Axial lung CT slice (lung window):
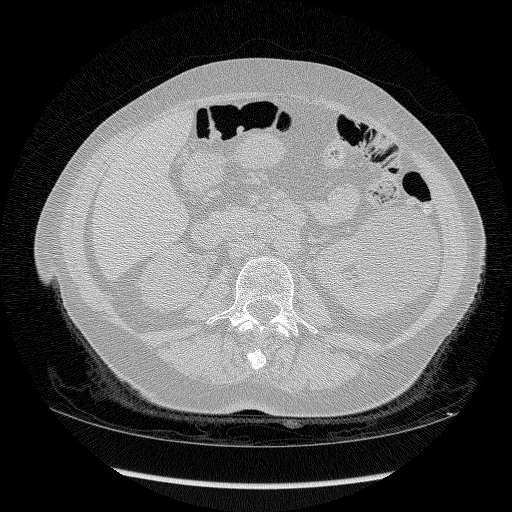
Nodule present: no